Field crop: maize
Growth stage: 2
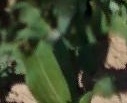
Species: maize